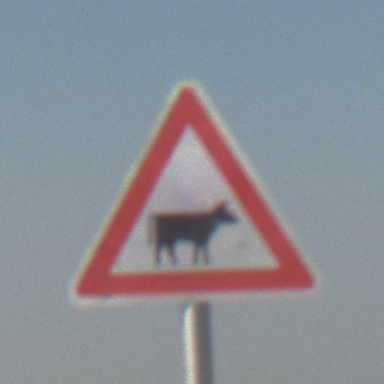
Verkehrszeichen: ViehtriebLinks
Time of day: MorningAfternoon
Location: Outdoor (Special)
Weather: Clear
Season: NotSpecified
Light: Natural